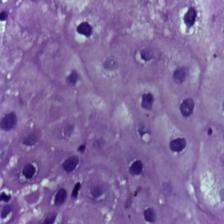
Diagnosis: OSCC